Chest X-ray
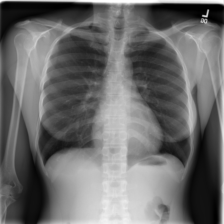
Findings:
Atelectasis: negative
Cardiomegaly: negative
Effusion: negative
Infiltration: positive
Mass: negative
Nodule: negative
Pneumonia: negative
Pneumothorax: negative
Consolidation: negative
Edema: negative
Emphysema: negative
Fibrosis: negative
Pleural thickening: negative
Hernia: negative